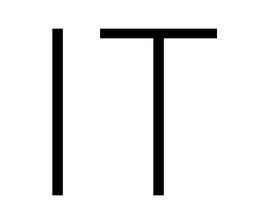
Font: Inter_ExtraLight